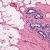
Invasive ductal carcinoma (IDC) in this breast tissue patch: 0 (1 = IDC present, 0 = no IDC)